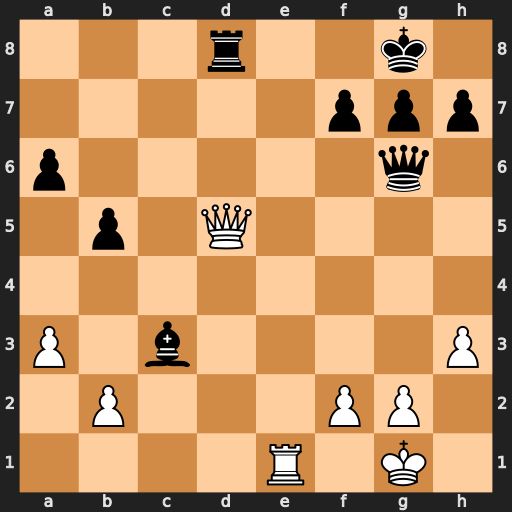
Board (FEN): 3r2k1/5ppp/p5q1/1p1Q4/8/P1b4P/1P3PP1/4R1K1
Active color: w
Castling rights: -
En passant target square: -
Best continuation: Qxd8#